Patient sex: M
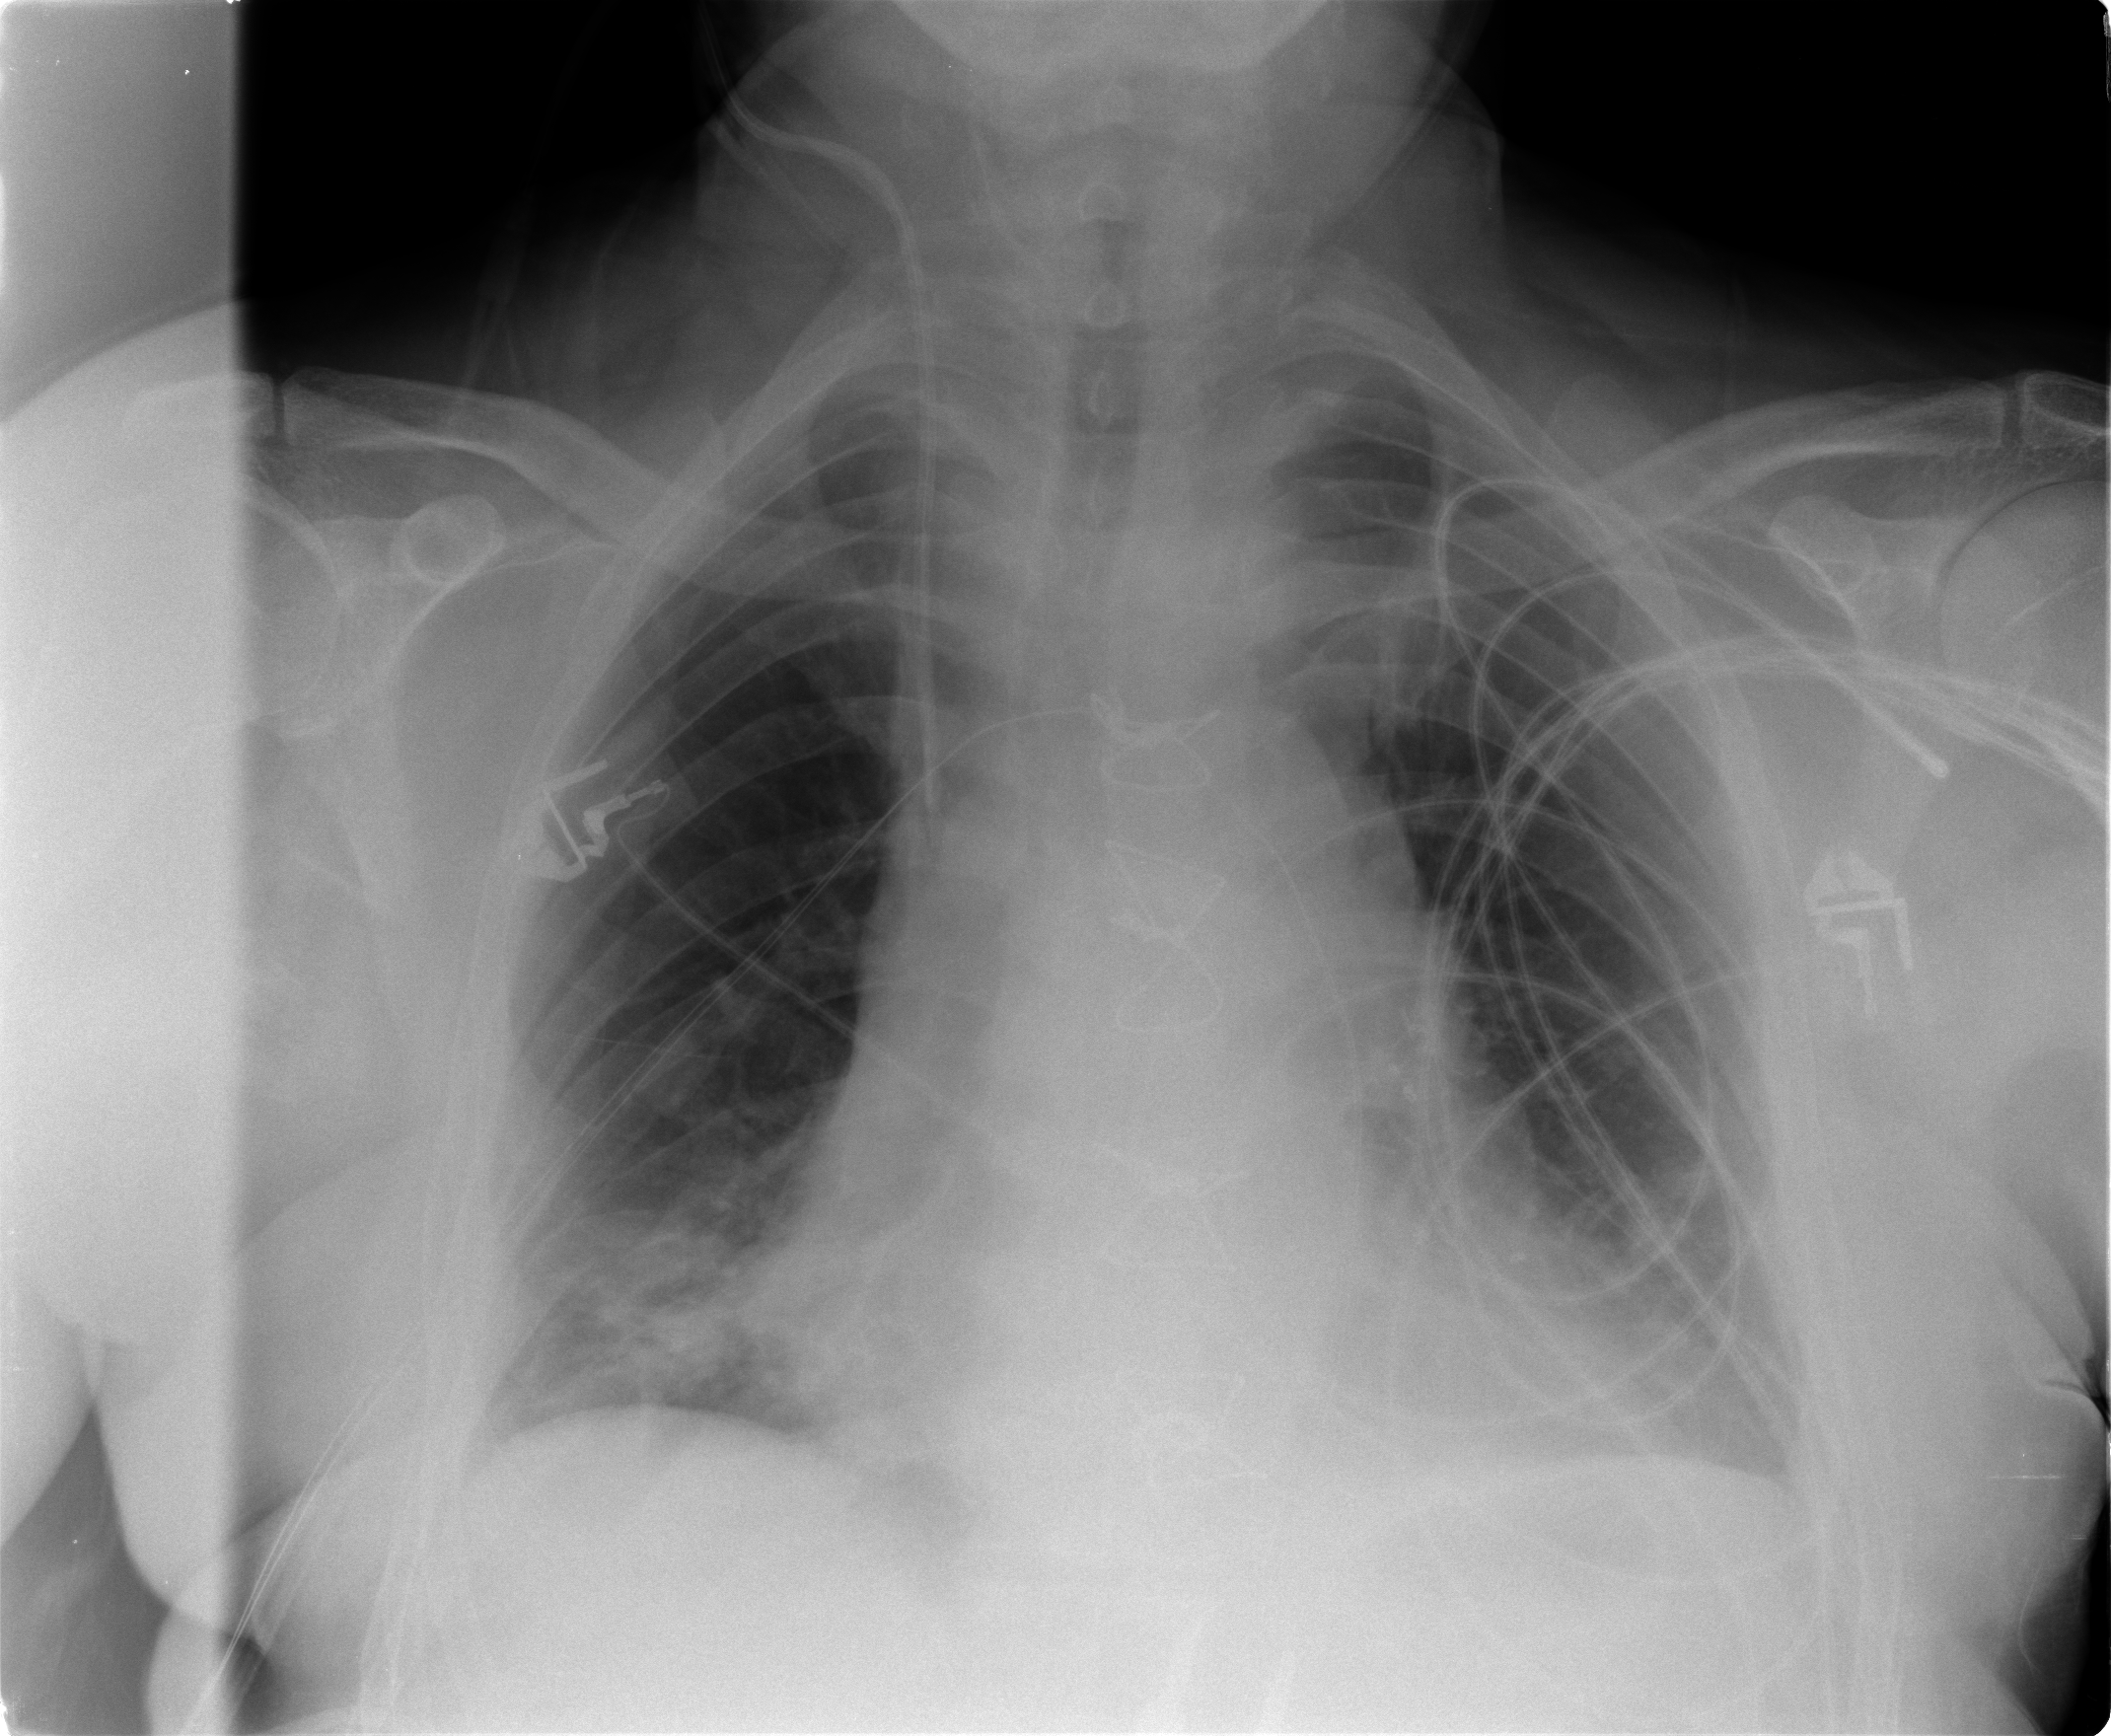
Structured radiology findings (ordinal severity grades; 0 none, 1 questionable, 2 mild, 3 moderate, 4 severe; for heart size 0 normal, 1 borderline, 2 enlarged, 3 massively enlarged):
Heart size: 1
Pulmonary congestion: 0
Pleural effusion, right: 1
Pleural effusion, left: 0
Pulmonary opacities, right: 1
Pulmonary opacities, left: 0
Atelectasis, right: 2
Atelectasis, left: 2